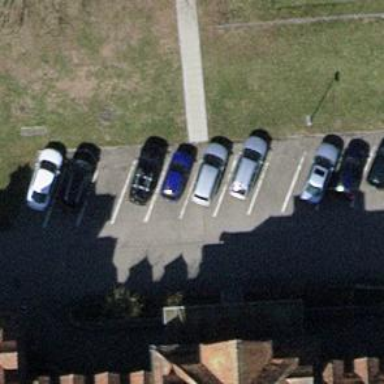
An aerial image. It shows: Parking available on the street side.